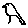
Label: bird